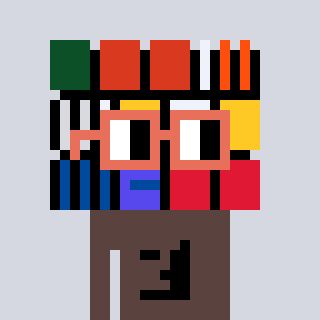
a pixel art character with square orange glasses, a abstract-shaped head and a darkbrown-colored body on a cool background